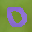
Label: 0